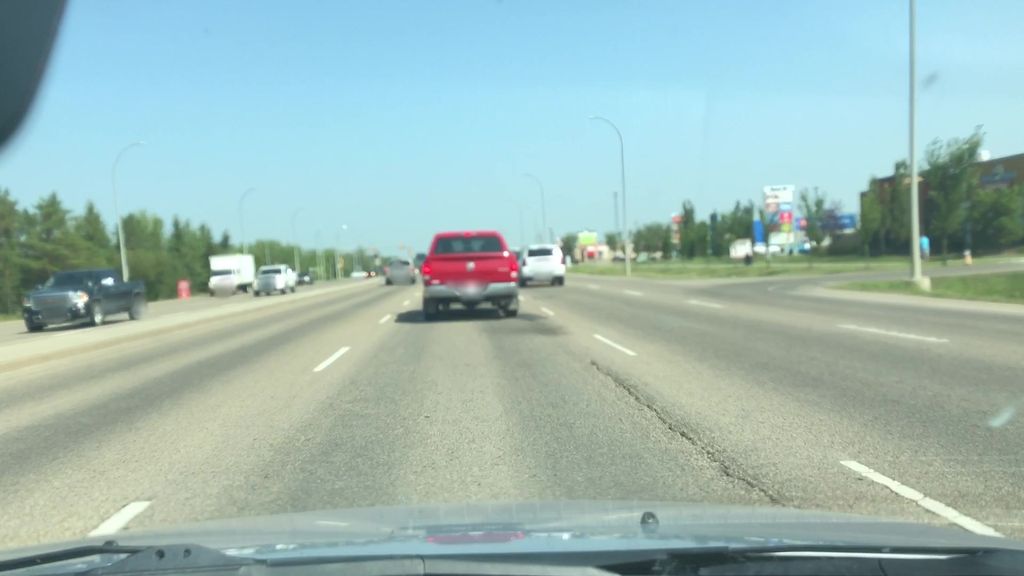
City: edmonton